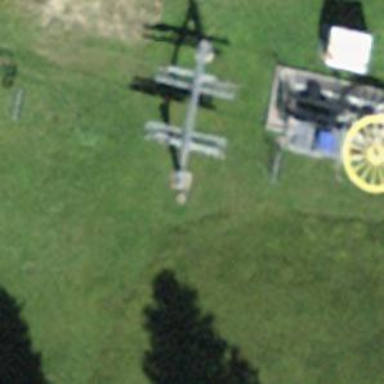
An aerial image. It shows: Pylon for aerialway.